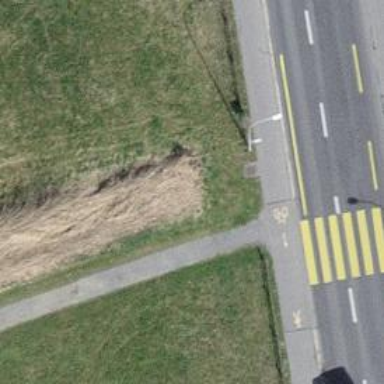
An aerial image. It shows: Footway with fine gravel surface.